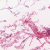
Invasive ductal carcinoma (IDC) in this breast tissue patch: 0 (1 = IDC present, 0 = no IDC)